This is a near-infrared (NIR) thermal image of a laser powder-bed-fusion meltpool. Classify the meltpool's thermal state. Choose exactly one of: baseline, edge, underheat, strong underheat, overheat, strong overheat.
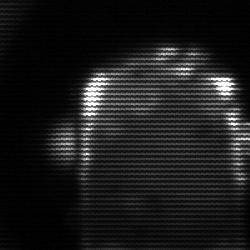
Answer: baseline